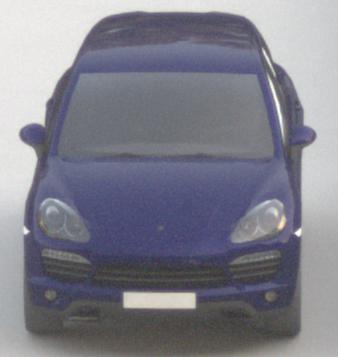
Make: Porsche
Model: Cayenne
Detailed model: Cayenne (958)
Model produced from: 2010/05
Model produced until: 2014/07
Doors: 5
Color: blue
Road condition: dry road
Daytime: sunrise or sunset
Contrast: low contrast